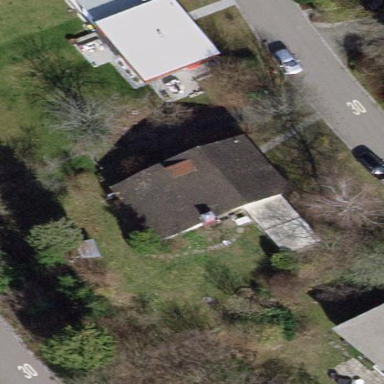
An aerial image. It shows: Detached building.